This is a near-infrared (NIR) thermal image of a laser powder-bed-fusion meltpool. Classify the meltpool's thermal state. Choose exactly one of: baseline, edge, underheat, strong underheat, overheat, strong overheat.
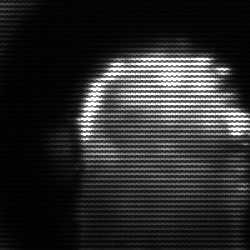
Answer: baseline